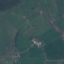
Land use / land cover class: Pasture